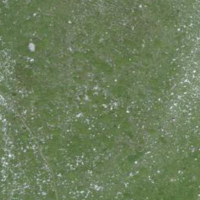
EUNIS habitat code: 26
Species observed at this site:
Leontopodium nivale